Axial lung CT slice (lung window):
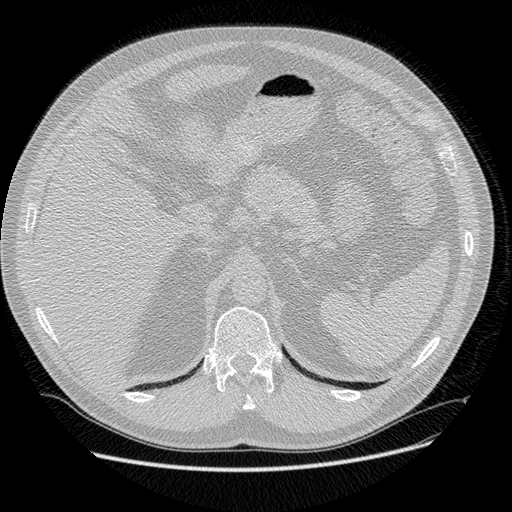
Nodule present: no